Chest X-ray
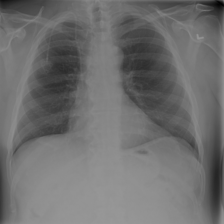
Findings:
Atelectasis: negative
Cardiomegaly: negative
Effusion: negative
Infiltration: positive
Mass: negative
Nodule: negative
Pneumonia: negative
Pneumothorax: negative
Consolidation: negative
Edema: negative
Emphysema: negative
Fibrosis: negative
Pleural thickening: negative
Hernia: negative